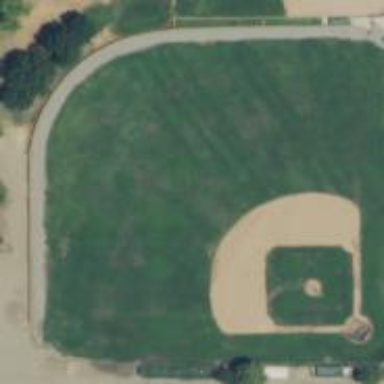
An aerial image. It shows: Baseball pitch for leisure land activities.